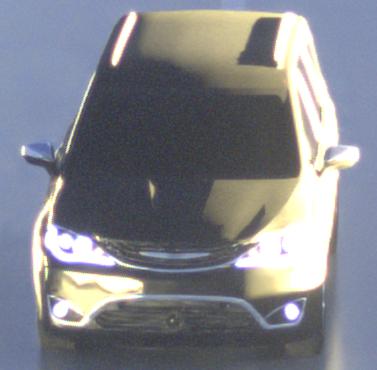
Make: Chrysler
Model: Pacifica
Detailed model: -
Model produced from: 2016
Model produced until: 2020
Doors: 5
Color: black
Road condition: wet road
Daytime: sunrise or sunset
Contrast: high contrast